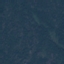
Land use / land cover: Forest